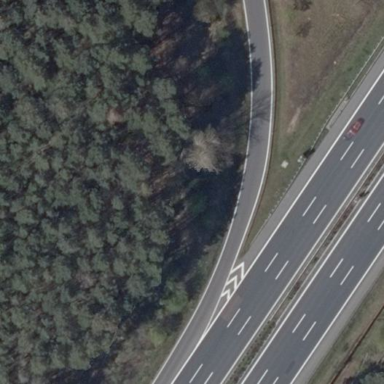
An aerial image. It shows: It's motorway area.